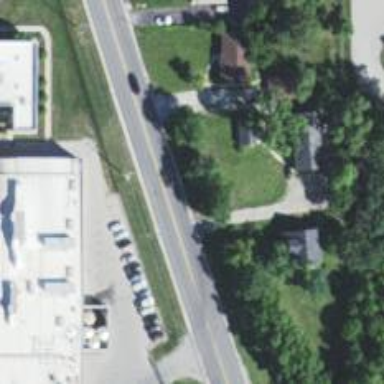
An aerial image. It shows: Driveway.